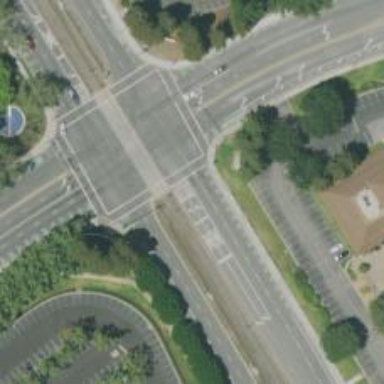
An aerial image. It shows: Solid stop line on the road.